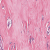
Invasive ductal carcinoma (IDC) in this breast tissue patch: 0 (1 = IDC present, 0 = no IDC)